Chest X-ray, AP view. Patient: 44 years old, sex F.
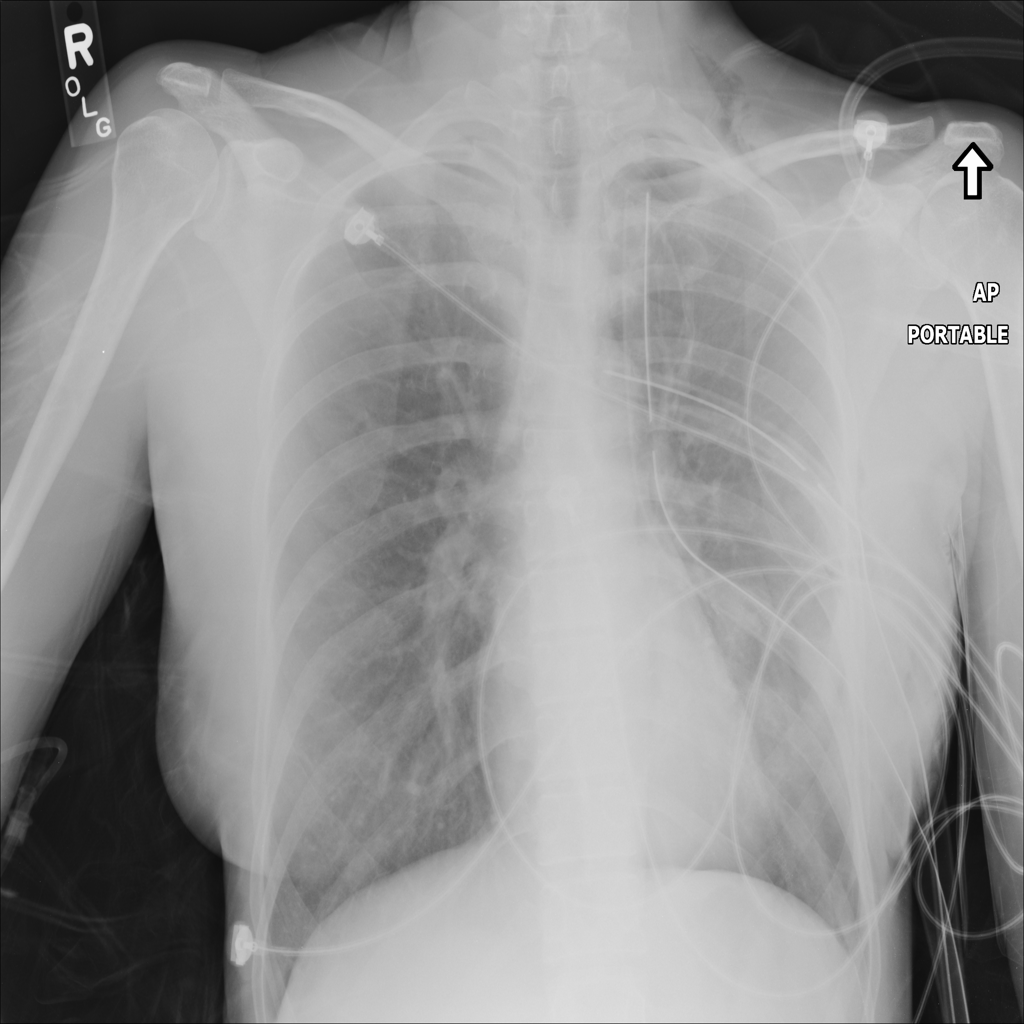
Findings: Consolidation